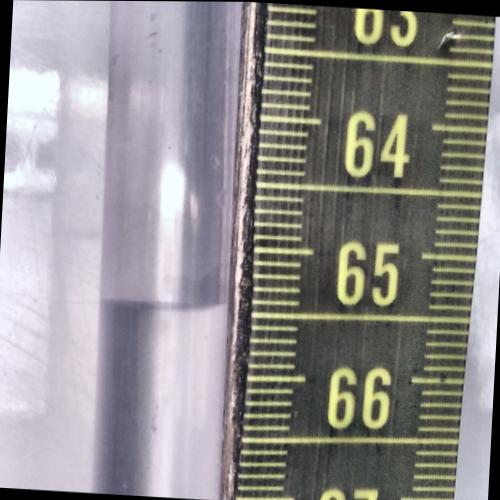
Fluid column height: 65.5 cm